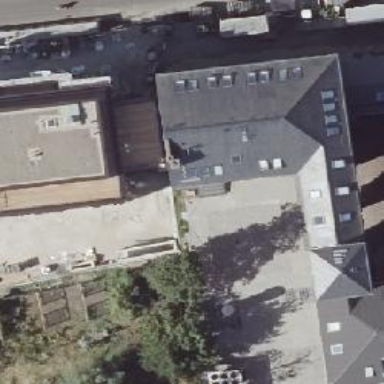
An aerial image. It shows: Part of building is shown in the image.